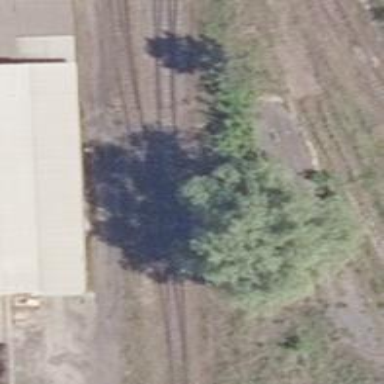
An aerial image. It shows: Railway switch.